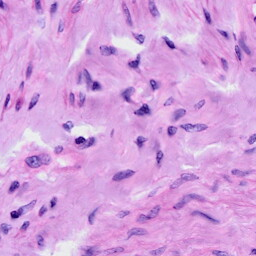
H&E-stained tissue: Cervix